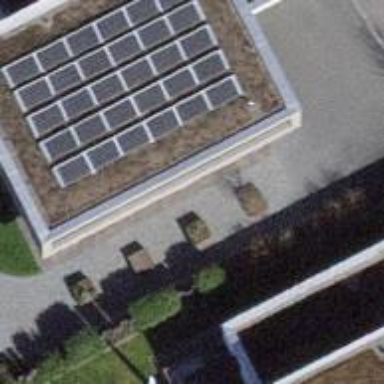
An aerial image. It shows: Solar power generator with photovoltaic panels.